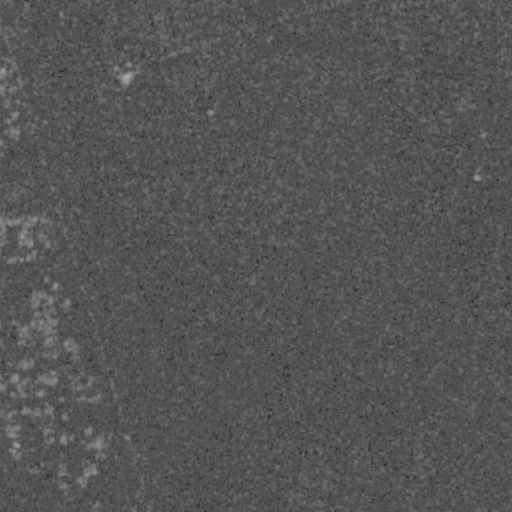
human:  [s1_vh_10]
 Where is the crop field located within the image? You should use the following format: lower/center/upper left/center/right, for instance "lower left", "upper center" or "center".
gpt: The crop field is located in the lower left of the image.
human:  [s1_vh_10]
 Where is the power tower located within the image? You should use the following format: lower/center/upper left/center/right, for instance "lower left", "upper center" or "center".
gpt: The power tower is located in the left of the image.
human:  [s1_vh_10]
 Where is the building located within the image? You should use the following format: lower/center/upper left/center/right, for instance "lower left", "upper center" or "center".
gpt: The building is located in the upper left of the image.
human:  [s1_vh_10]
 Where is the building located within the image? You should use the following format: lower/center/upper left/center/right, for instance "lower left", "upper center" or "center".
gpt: The building is located in the left of the image.
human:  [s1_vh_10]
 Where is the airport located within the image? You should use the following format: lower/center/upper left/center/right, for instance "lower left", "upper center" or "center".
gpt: There is no airport in the image.

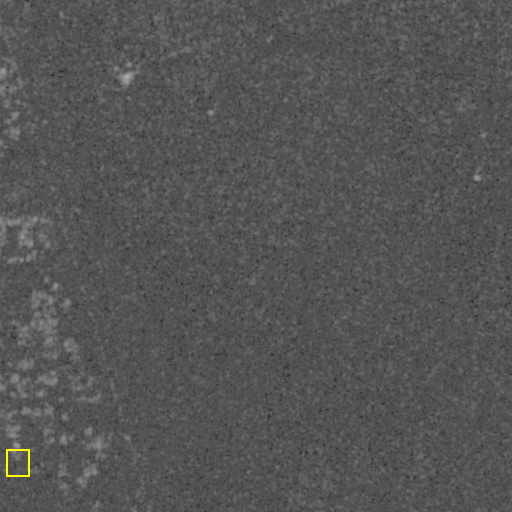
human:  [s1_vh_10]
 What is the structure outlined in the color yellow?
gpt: The structure outlined in yellow is a crop field.
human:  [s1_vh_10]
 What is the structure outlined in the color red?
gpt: There is no red outline.